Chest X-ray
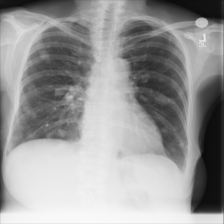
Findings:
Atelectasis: negative
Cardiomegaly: negative
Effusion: negative
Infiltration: negative
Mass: negative
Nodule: negative
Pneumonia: negative
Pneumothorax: negative
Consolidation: negative
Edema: negative
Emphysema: negative
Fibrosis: negative
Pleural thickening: negative
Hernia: negative